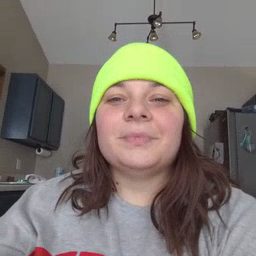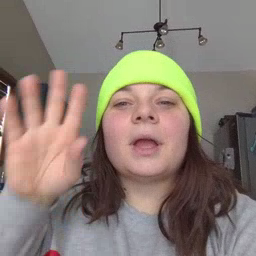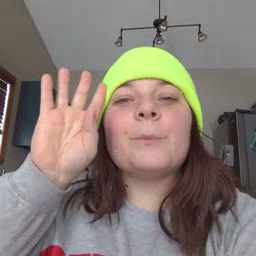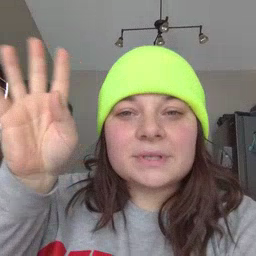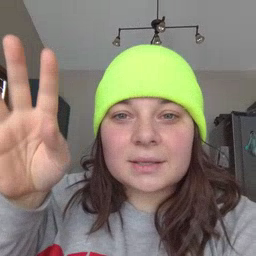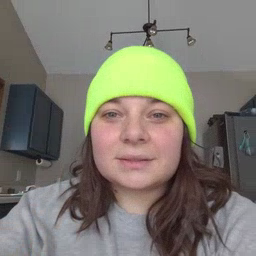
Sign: pretend